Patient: sex F, age 76
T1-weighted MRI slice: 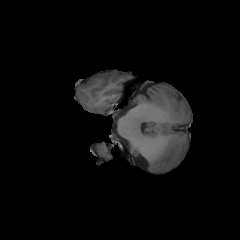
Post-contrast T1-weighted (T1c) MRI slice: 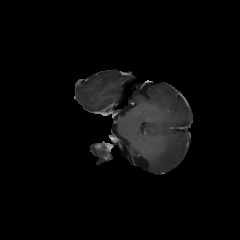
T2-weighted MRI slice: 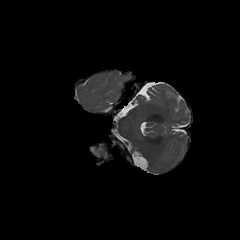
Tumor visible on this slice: no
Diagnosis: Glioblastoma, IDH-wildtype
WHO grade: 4